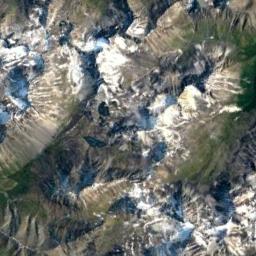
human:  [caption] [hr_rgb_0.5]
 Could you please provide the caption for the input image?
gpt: White, Brown, And green transitions from the peaks to the bottom of the peaks in the Snow Mountain Range .

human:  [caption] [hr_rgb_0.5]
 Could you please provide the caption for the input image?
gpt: The snow berg is consist of green plants,Bare land and white snow .

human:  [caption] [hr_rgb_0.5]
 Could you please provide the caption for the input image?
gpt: There is a lot of snow on the snowberg .

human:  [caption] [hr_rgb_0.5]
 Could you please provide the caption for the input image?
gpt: The snowberg is partly covered with snow and ice and partly covered with vegetation .

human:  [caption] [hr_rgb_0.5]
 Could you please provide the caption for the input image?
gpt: There are some snow on the snowberg .